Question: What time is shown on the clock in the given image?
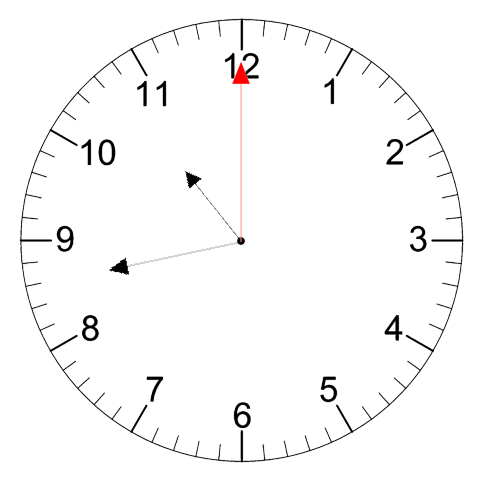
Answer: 10:43:00